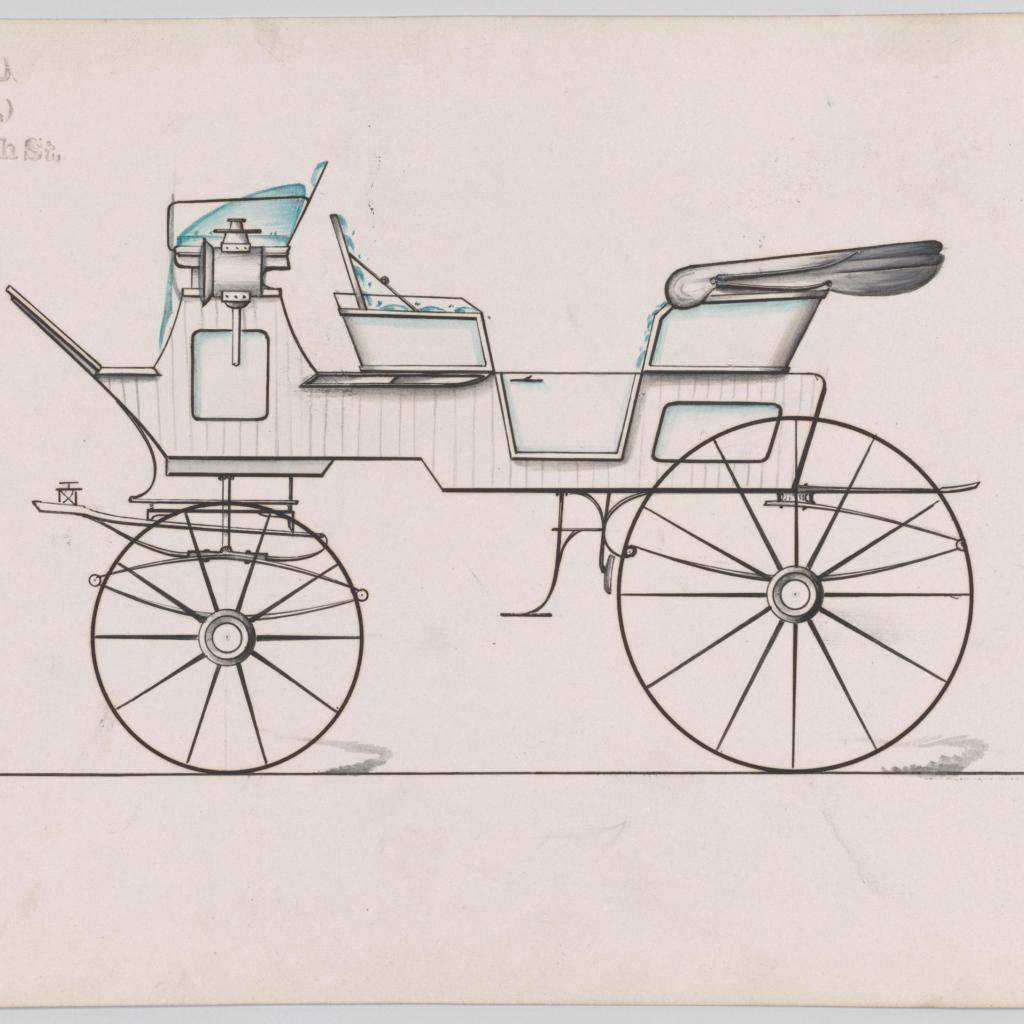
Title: Design for 6 seat Phaeton, no. 3258
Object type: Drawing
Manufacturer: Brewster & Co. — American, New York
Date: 1876
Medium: Pen and black ink watercolor and gouache
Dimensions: Sheet: 5 7/8 x 9 in. (14.9 x 22.9 cm)
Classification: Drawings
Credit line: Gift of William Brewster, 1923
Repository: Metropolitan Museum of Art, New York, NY